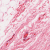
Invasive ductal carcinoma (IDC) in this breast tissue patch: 0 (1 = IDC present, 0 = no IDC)